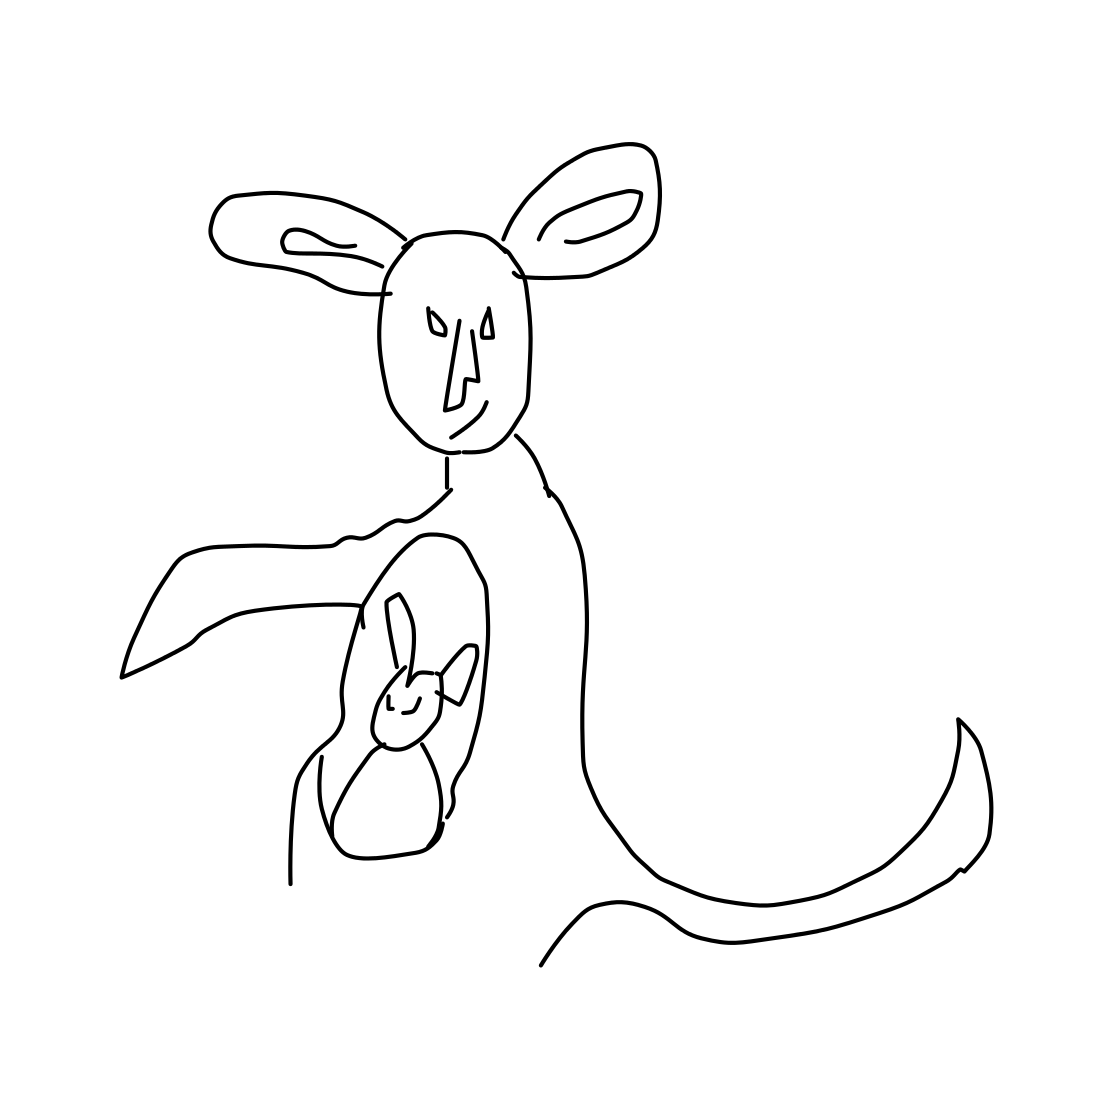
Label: kangaroo